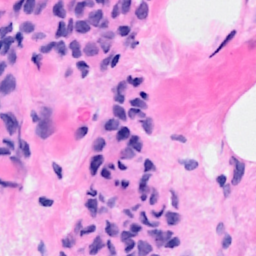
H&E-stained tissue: Breast